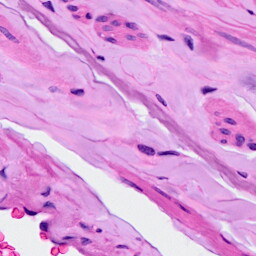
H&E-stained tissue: Ovarian